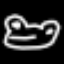
Label: frog